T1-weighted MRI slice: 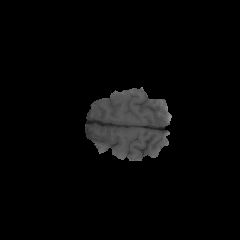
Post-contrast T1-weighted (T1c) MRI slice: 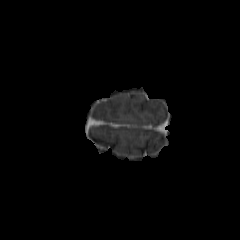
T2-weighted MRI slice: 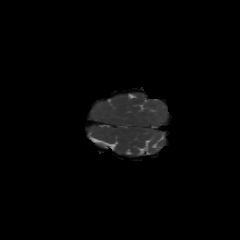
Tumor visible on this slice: no